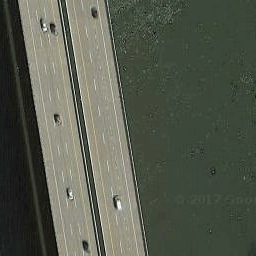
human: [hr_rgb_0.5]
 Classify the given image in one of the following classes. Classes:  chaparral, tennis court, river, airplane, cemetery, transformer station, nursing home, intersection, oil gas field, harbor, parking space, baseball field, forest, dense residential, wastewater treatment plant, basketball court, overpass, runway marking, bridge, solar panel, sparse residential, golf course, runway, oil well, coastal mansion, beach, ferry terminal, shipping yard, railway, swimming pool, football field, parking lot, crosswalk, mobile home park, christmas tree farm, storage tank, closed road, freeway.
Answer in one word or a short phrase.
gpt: bridge